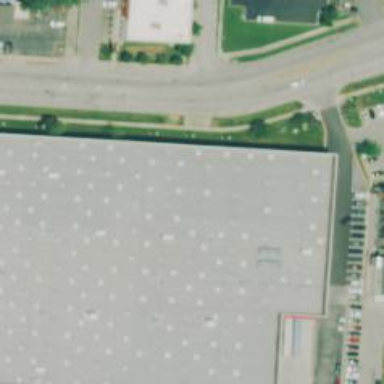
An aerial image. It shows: Wholesale shop housed in warehouse.